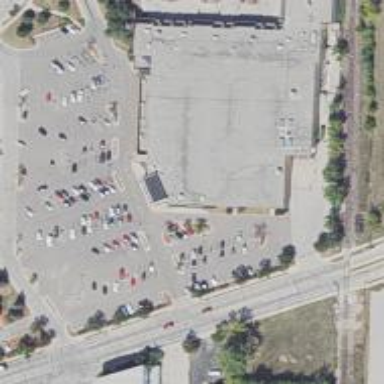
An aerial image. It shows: Supermarket.